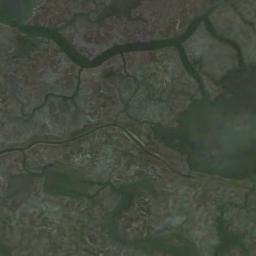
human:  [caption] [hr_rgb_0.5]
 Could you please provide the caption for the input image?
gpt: There are two winding paths in this wetland  , and the water is dark green .

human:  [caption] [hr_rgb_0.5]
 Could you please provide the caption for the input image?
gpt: There are patches of brown bare land in a lake in a wetland .

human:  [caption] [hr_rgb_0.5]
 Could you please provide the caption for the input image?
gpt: There are many roads on the wetlands .

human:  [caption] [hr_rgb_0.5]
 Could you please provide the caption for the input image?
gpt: The wetland consists of bare land, Green plants, Dry plants and water .

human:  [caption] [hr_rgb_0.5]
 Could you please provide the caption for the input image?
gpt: There are much bare land and water area on the wetland .